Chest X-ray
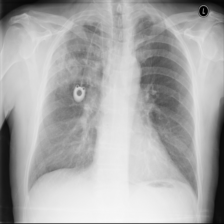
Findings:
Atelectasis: negative
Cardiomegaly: negative
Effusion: negative
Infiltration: negative
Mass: negative
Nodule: negative
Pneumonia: negative
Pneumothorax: negative
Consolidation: negative
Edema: negative
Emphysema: negative
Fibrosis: negative
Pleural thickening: negative
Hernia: negative